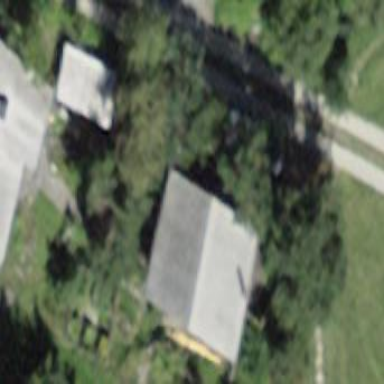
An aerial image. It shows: Detached building.